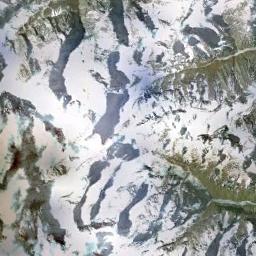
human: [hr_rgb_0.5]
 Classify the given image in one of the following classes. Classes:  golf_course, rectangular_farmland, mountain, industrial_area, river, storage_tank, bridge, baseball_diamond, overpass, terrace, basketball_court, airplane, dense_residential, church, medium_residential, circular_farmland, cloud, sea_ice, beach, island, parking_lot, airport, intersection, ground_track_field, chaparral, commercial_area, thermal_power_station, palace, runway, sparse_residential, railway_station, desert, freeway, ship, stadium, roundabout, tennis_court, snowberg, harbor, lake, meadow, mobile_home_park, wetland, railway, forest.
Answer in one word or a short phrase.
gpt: snowberg